Question: What is the value of this measurement?
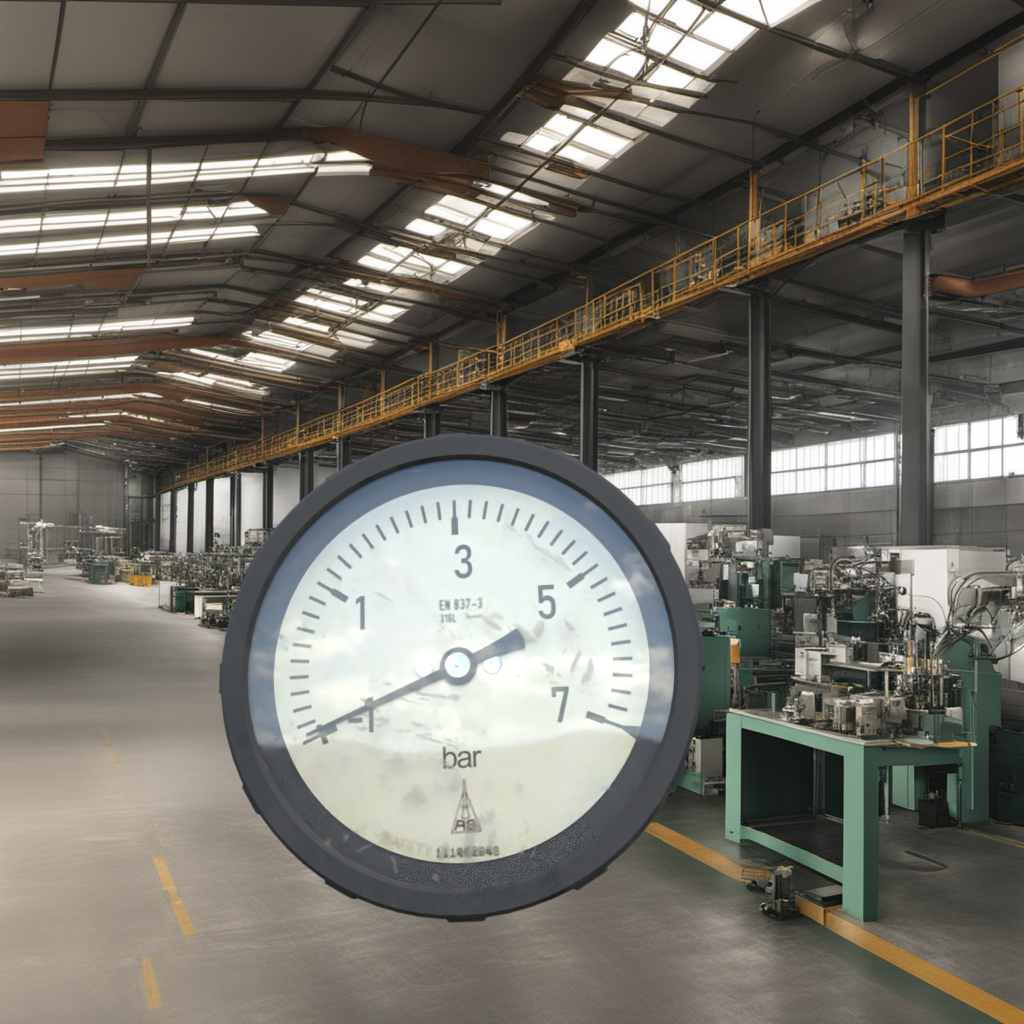
Answer: The result is -0.87
Question: What is the value range of the measurement in the image?
Answer: The range is from -1 to 7
Question: What is the minimum and maximum value of the measurement shown in the image?
Answer: The minimum value is -1 and the maximum value is 7